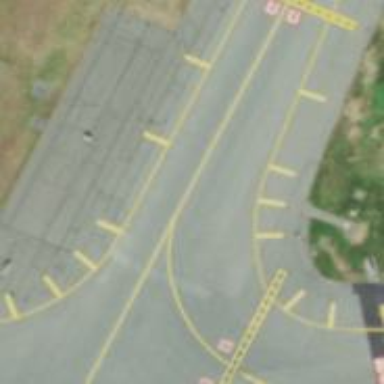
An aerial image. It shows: Image of taxiway at airport.